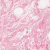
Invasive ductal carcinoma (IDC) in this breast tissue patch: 0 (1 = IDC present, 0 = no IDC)